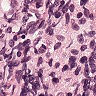
Metastatic tissue present: no